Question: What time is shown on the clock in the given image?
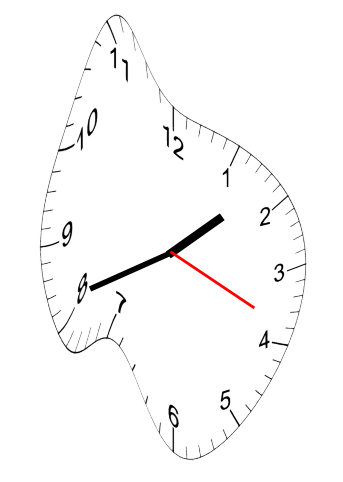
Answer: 01:41:19